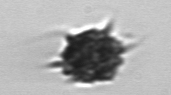
Label: Dictyocha